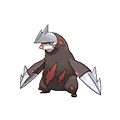
Pok\u00e9mon: excadrill